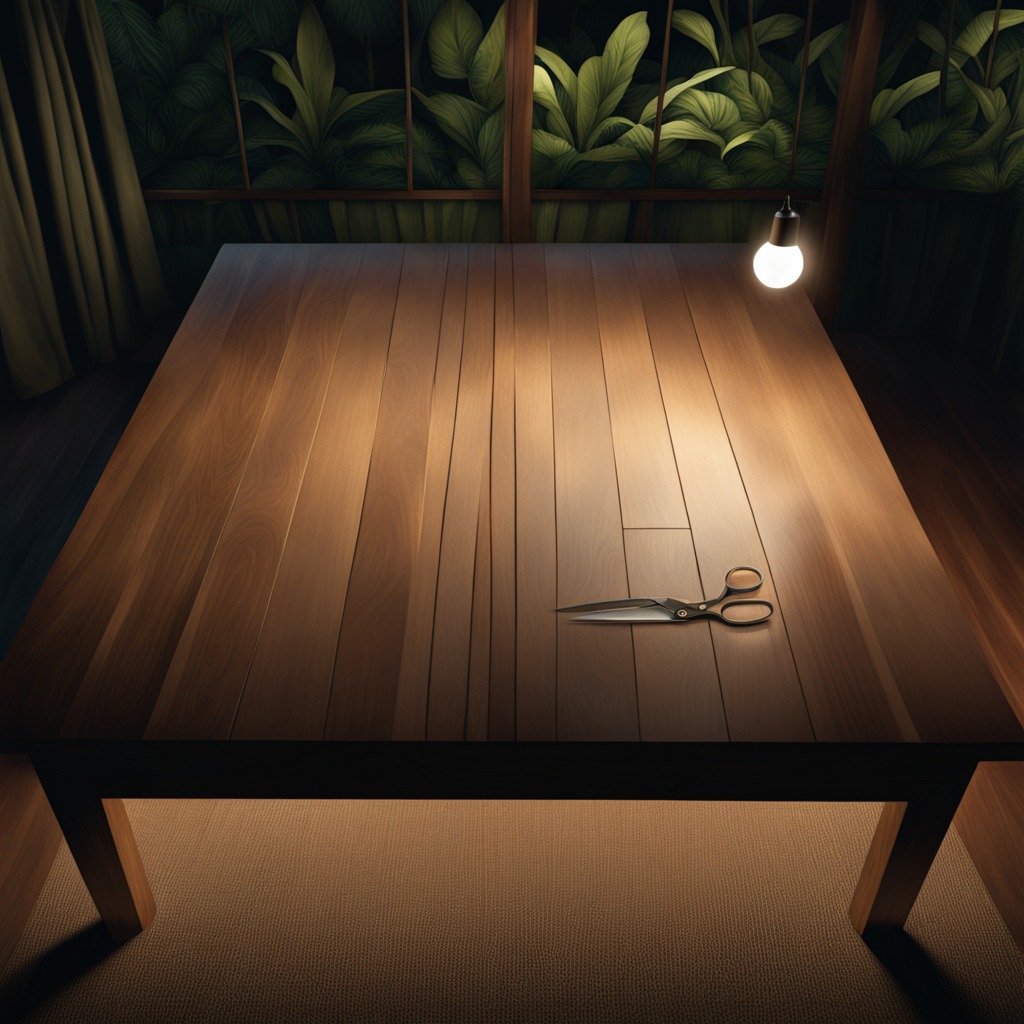
A scissor lies on the wooden table inside a jungle field workshop tent at night.